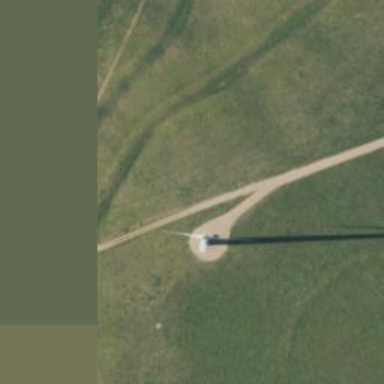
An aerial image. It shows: Wind generator with horizontal axis. The generator is wind turbine.